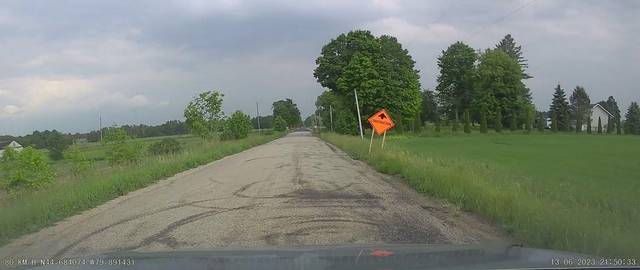
Region: Canada
Coordinates: 44.684, -79.891